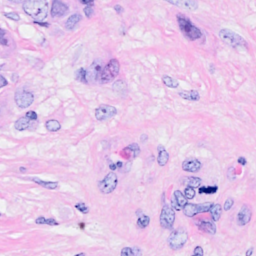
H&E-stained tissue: Breast